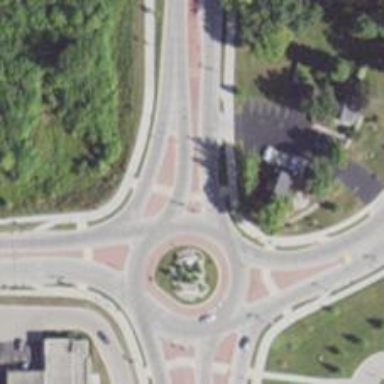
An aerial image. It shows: Path on traffic island.